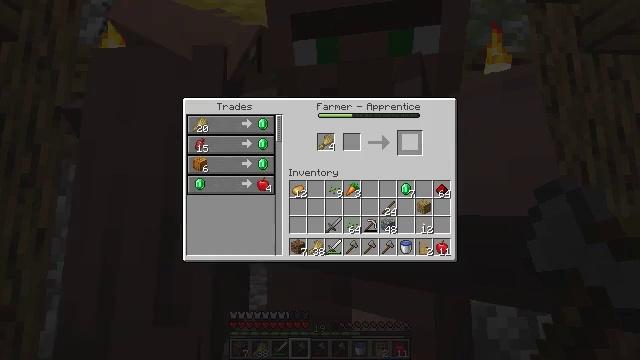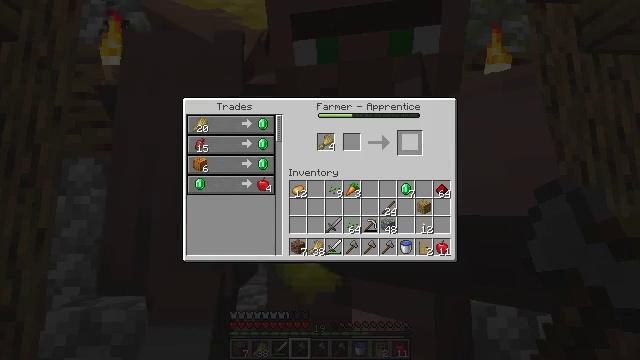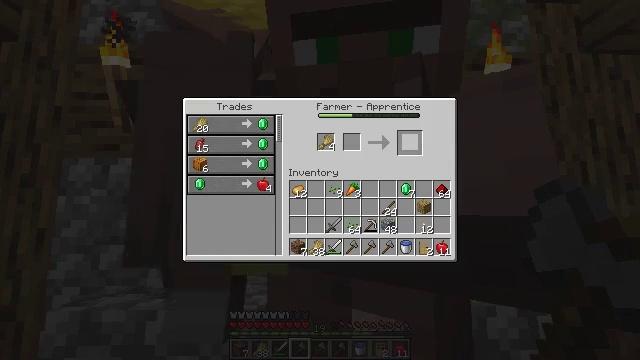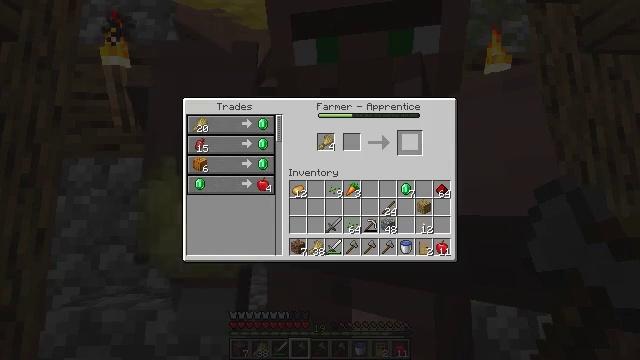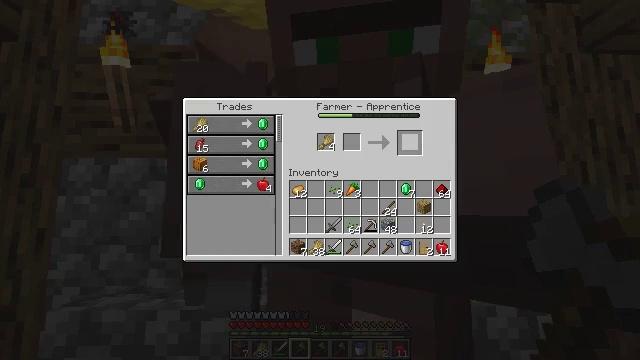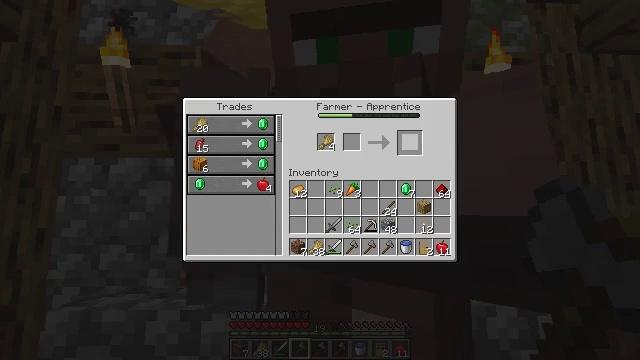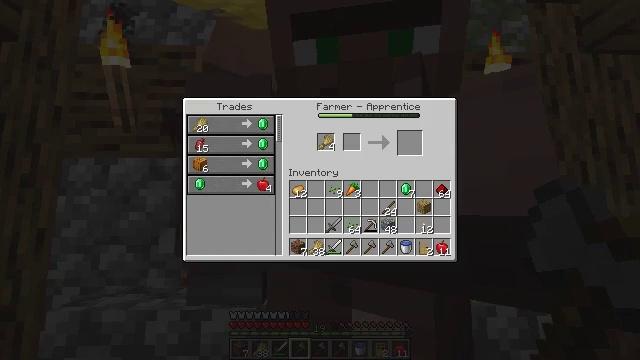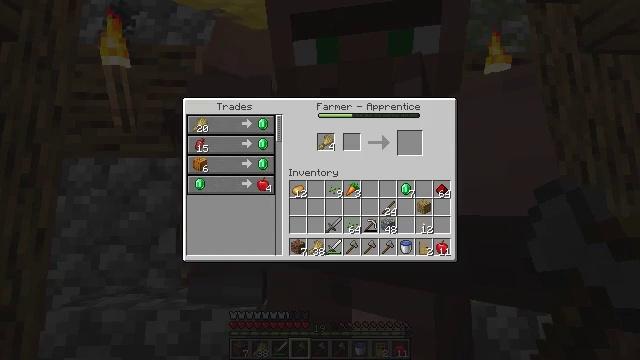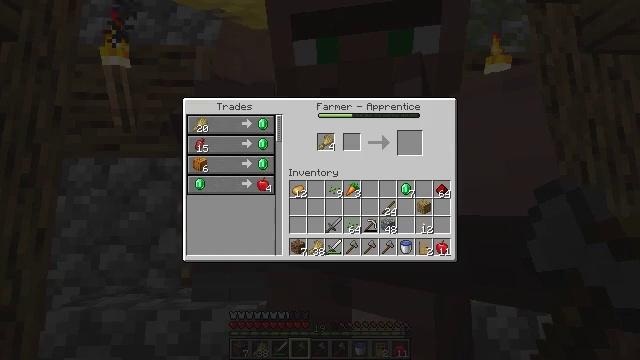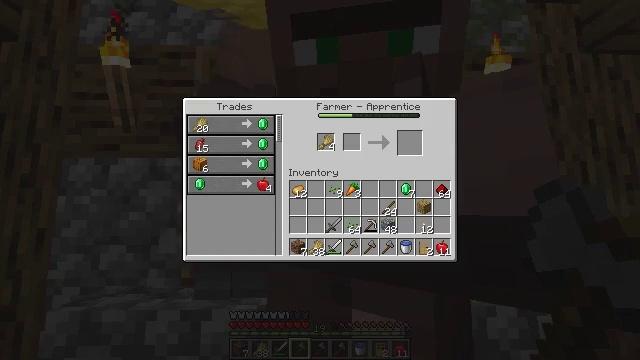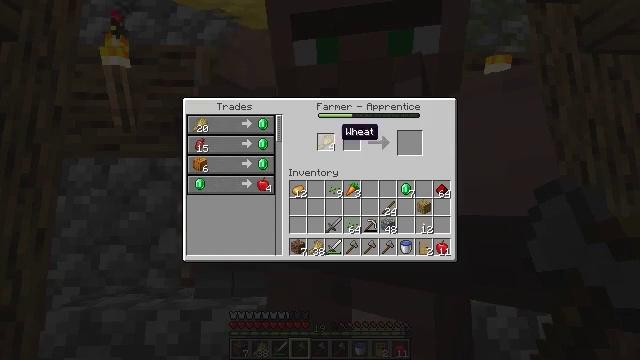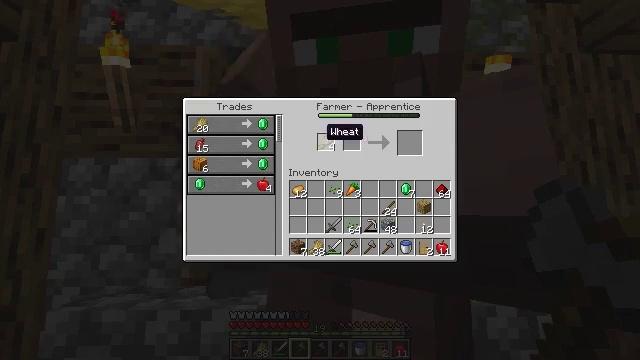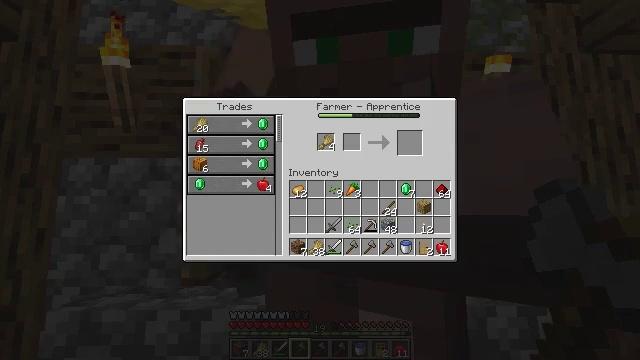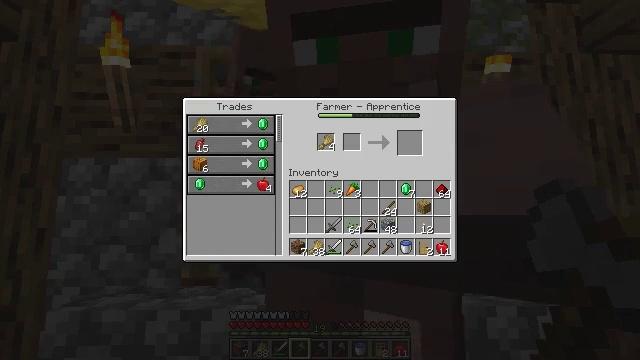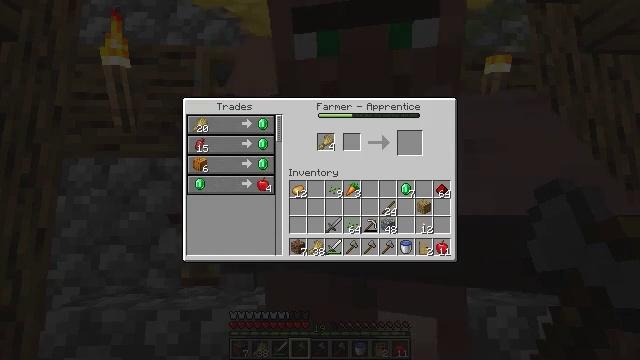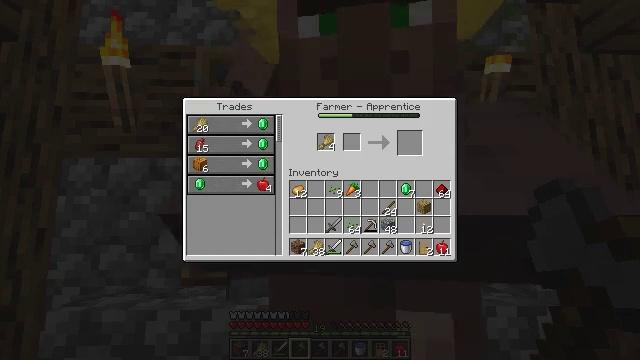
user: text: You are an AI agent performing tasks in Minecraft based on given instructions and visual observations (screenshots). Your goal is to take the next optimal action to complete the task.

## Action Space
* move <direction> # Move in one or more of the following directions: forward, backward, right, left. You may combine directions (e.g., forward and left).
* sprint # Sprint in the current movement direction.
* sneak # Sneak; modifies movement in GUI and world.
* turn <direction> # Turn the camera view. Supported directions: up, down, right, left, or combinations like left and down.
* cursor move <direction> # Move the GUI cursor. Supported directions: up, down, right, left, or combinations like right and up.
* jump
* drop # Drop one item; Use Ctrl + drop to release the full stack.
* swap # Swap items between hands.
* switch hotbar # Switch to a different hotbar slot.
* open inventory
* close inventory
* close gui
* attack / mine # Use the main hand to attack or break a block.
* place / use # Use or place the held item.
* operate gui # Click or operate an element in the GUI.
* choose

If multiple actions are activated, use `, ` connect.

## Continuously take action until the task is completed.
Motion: motion action
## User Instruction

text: Utilize crafting to create an apple.
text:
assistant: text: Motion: sneak, open gui
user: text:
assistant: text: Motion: sneak
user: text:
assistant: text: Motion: sneak
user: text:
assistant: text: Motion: sneak
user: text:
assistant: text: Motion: sneak
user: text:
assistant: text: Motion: sneak, cursor move left
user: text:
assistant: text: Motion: sneak, cursor move left
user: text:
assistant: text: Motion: sneak, cursor move left
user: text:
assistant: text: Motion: sneak, cursor move left
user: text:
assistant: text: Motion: sneak, cursor move left
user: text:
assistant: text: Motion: sneak, cursor move left
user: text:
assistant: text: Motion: cursor move left
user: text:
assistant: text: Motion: cursor move left
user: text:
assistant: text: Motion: cursor move left
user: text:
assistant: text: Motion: cursor move left
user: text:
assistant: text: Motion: no_op
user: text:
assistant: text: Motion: cursor move left
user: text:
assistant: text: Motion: no_op
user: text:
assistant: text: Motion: no_op
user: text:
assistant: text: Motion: no_op
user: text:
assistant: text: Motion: no_op
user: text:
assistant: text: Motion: no_op
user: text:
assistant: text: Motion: no_op
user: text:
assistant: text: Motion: no_op
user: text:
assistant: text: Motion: no_op
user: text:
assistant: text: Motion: no_op
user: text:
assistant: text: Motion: no_op
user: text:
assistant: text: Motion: no_op
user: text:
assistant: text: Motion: no_op
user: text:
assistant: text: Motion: no_op